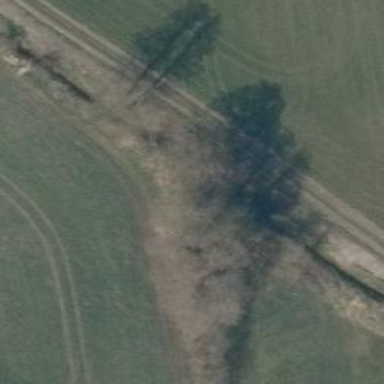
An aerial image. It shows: Row of trees in natural setting.